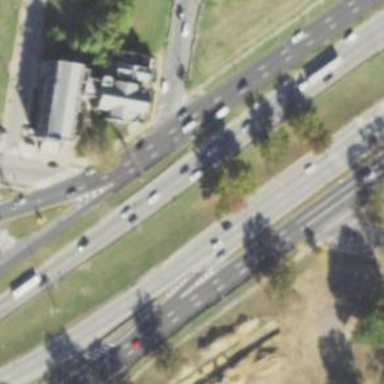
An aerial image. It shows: Asphalt trunk highway.